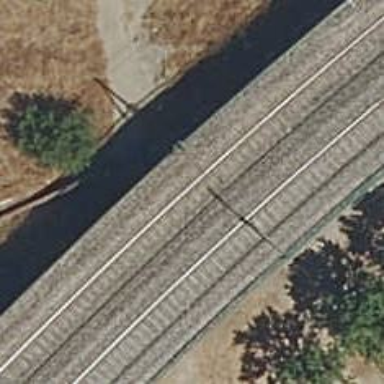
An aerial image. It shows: Railway bridge with electrified contact lines.